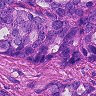
Metastatic tissue present: yes